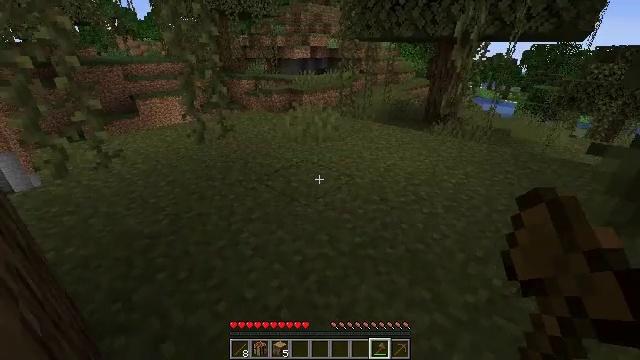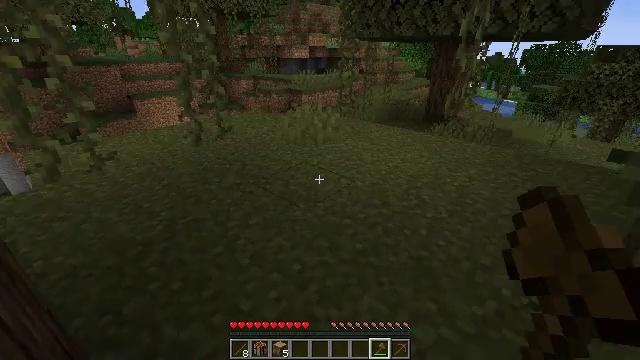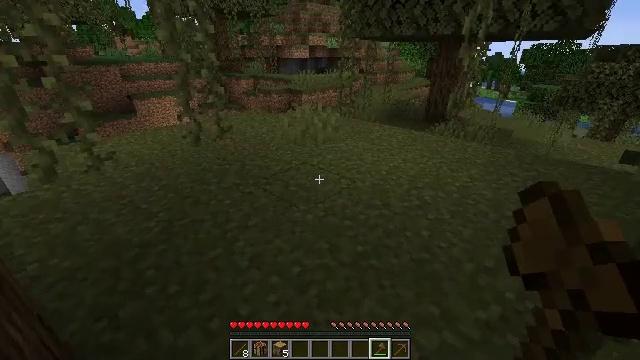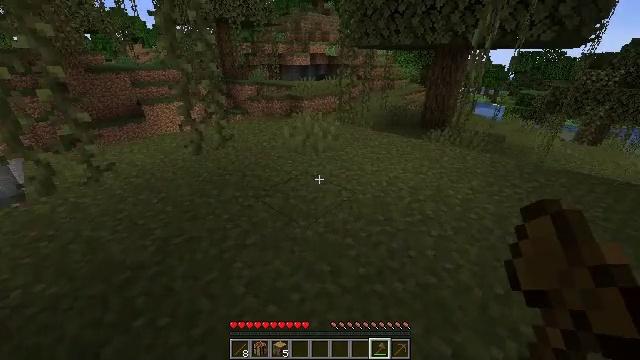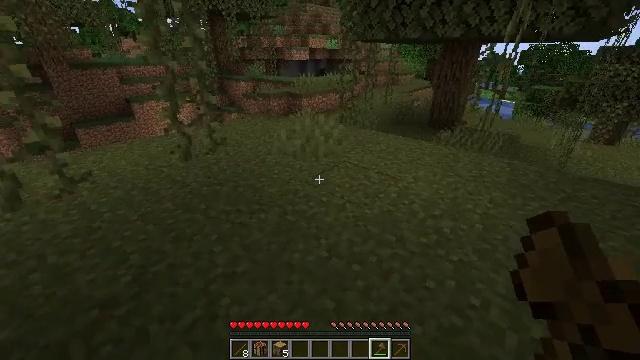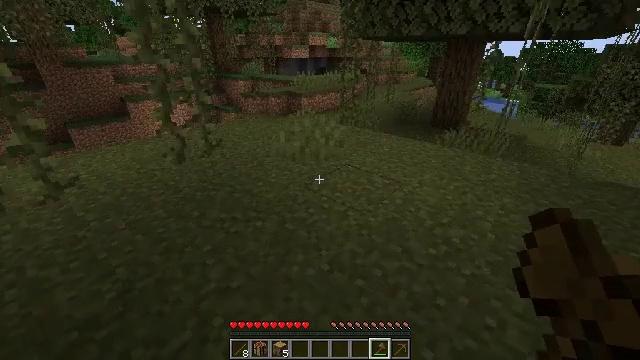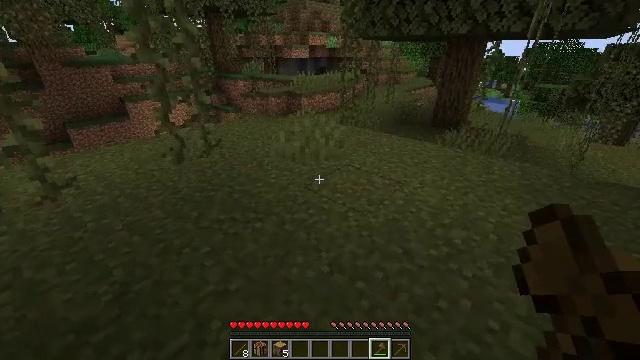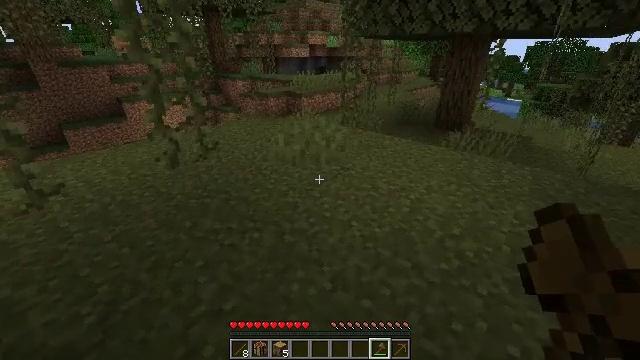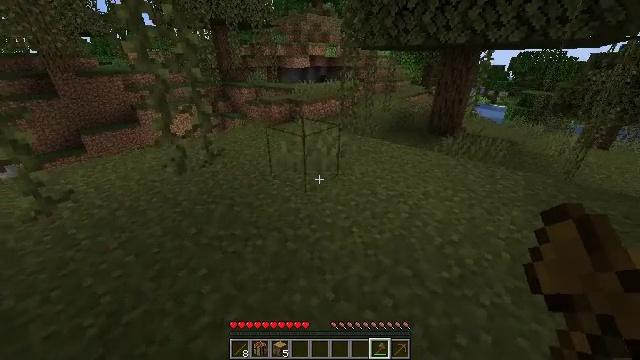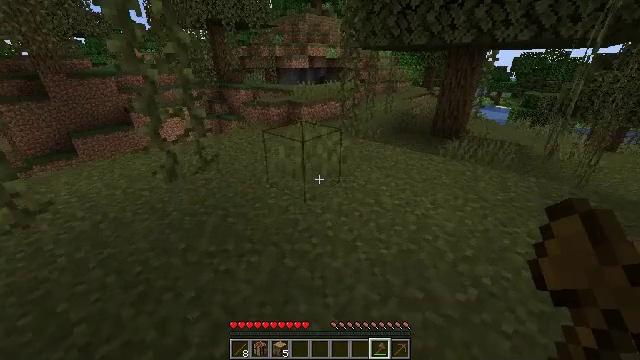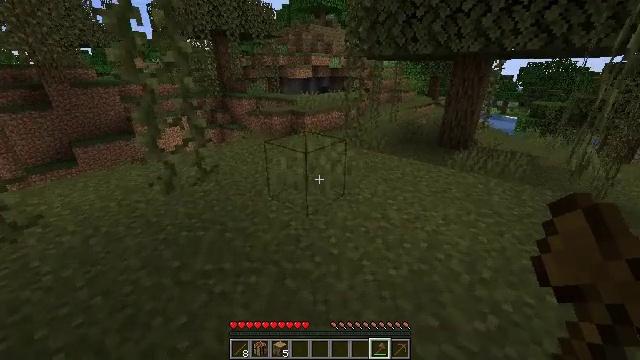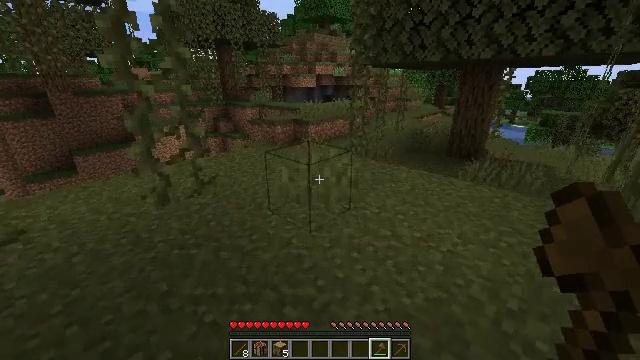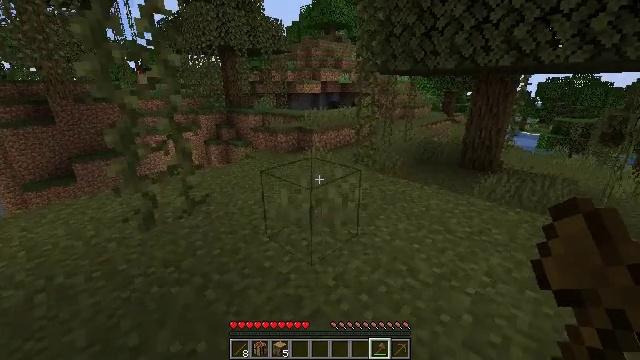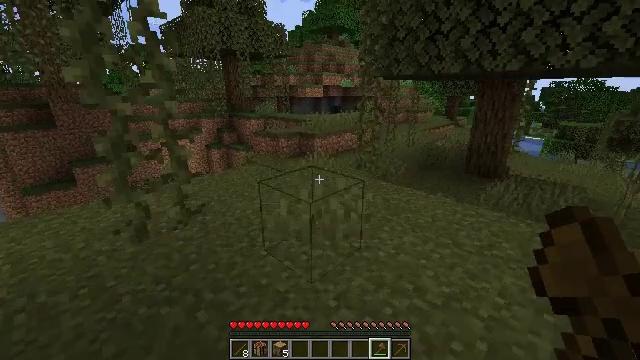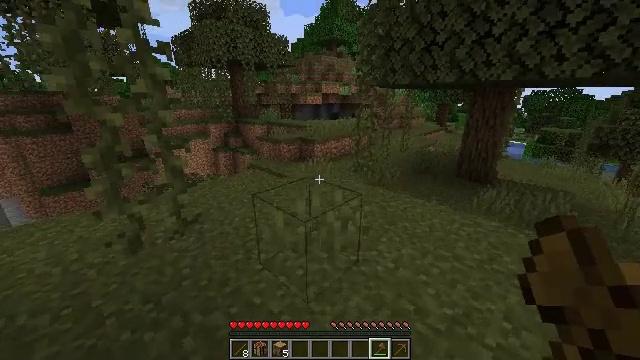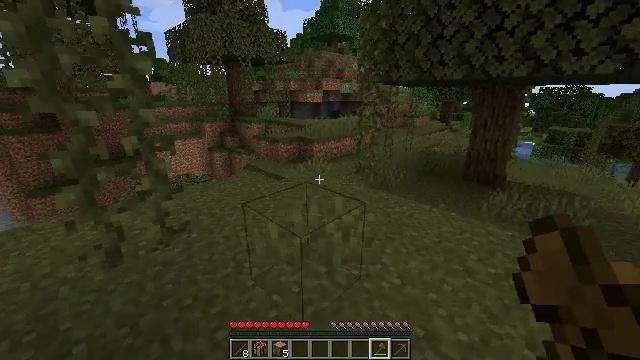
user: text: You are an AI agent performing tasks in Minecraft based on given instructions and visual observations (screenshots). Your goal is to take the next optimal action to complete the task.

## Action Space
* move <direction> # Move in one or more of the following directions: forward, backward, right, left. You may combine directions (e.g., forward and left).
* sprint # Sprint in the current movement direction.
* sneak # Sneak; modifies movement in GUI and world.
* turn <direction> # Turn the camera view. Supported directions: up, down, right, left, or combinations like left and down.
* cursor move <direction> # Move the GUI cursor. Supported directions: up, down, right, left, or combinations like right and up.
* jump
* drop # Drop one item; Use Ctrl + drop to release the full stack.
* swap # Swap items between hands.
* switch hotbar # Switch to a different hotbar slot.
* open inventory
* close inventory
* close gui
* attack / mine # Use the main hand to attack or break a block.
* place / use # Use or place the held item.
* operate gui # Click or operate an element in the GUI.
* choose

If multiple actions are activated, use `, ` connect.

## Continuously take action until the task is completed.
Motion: motion action
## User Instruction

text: Pick the delicate lily of the valley flower.
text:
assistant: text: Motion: no_op
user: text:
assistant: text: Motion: move forward
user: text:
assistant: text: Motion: move forward
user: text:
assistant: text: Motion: move forward
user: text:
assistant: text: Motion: no_op
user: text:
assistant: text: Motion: no_op
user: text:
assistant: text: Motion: move forward
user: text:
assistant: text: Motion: move forward
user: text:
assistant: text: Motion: move forward
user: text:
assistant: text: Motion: move forward, turn up
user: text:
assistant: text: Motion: move forward, turn up
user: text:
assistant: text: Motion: move forward, turn left and up
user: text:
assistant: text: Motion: move forward
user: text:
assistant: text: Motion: move forward
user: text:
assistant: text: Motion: move forward
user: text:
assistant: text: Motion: move forward
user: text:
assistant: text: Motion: move forward
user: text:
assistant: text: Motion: move forward
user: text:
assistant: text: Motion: move forward
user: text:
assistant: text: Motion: move forward
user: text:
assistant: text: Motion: move forward
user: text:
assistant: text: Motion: move forward
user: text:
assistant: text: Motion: move forward
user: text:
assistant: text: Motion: move forward
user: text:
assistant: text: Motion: move forward
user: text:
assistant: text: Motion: move forward
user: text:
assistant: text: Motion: move forward
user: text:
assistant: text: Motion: move forward
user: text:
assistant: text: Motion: move forward
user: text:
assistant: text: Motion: move forward